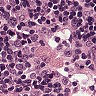
Metastatic tissue present: no